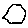
Label: hexagon